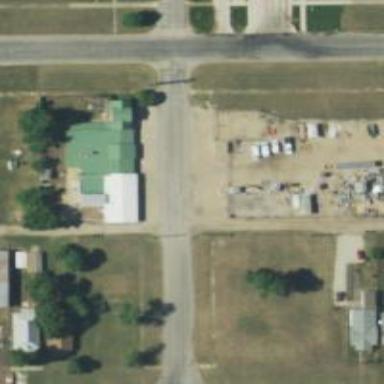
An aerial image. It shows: Alley classified as service road.